Aerial crown-view tile of a tropical tree (Barro Colorado Island, Panama), acquired 20250124:
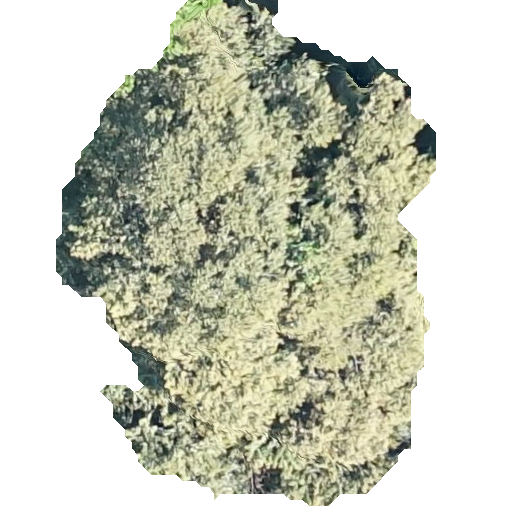
Species: Luehea seemannii
GBIF accepted scientific name: Luehea seemannii
Crown area: 209.477 m²